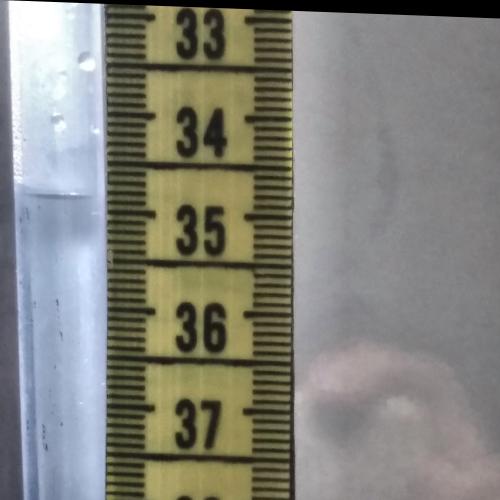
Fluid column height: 34.9 cm